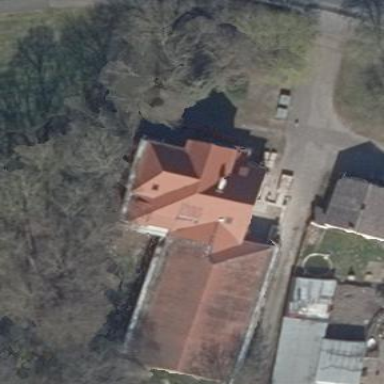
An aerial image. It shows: Building.